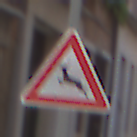
Verkehrszeichen: WildwechselRechts
Umgebung: Outdoor, Urban
Tageszeit: Midday
Wetter: Clear
Licht: Natural
Jahreszeit: NotSpecified
Kontrast: HighContrast